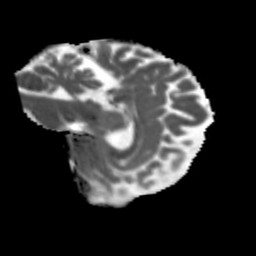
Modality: MD
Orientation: sagittal
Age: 59
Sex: female
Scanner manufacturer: siemens
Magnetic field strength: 3 T
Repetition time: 5.47 s
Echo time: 0.0854 s